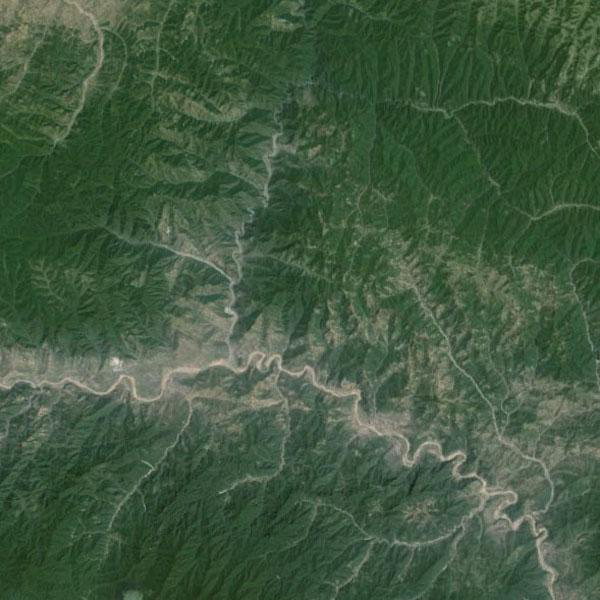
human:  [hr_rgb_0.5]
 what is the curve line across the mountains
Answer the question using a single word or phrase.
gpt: path